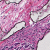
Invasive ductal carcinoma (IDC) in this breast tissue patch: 0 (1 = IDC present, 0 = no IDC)